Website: macys
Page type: delivery-shipping
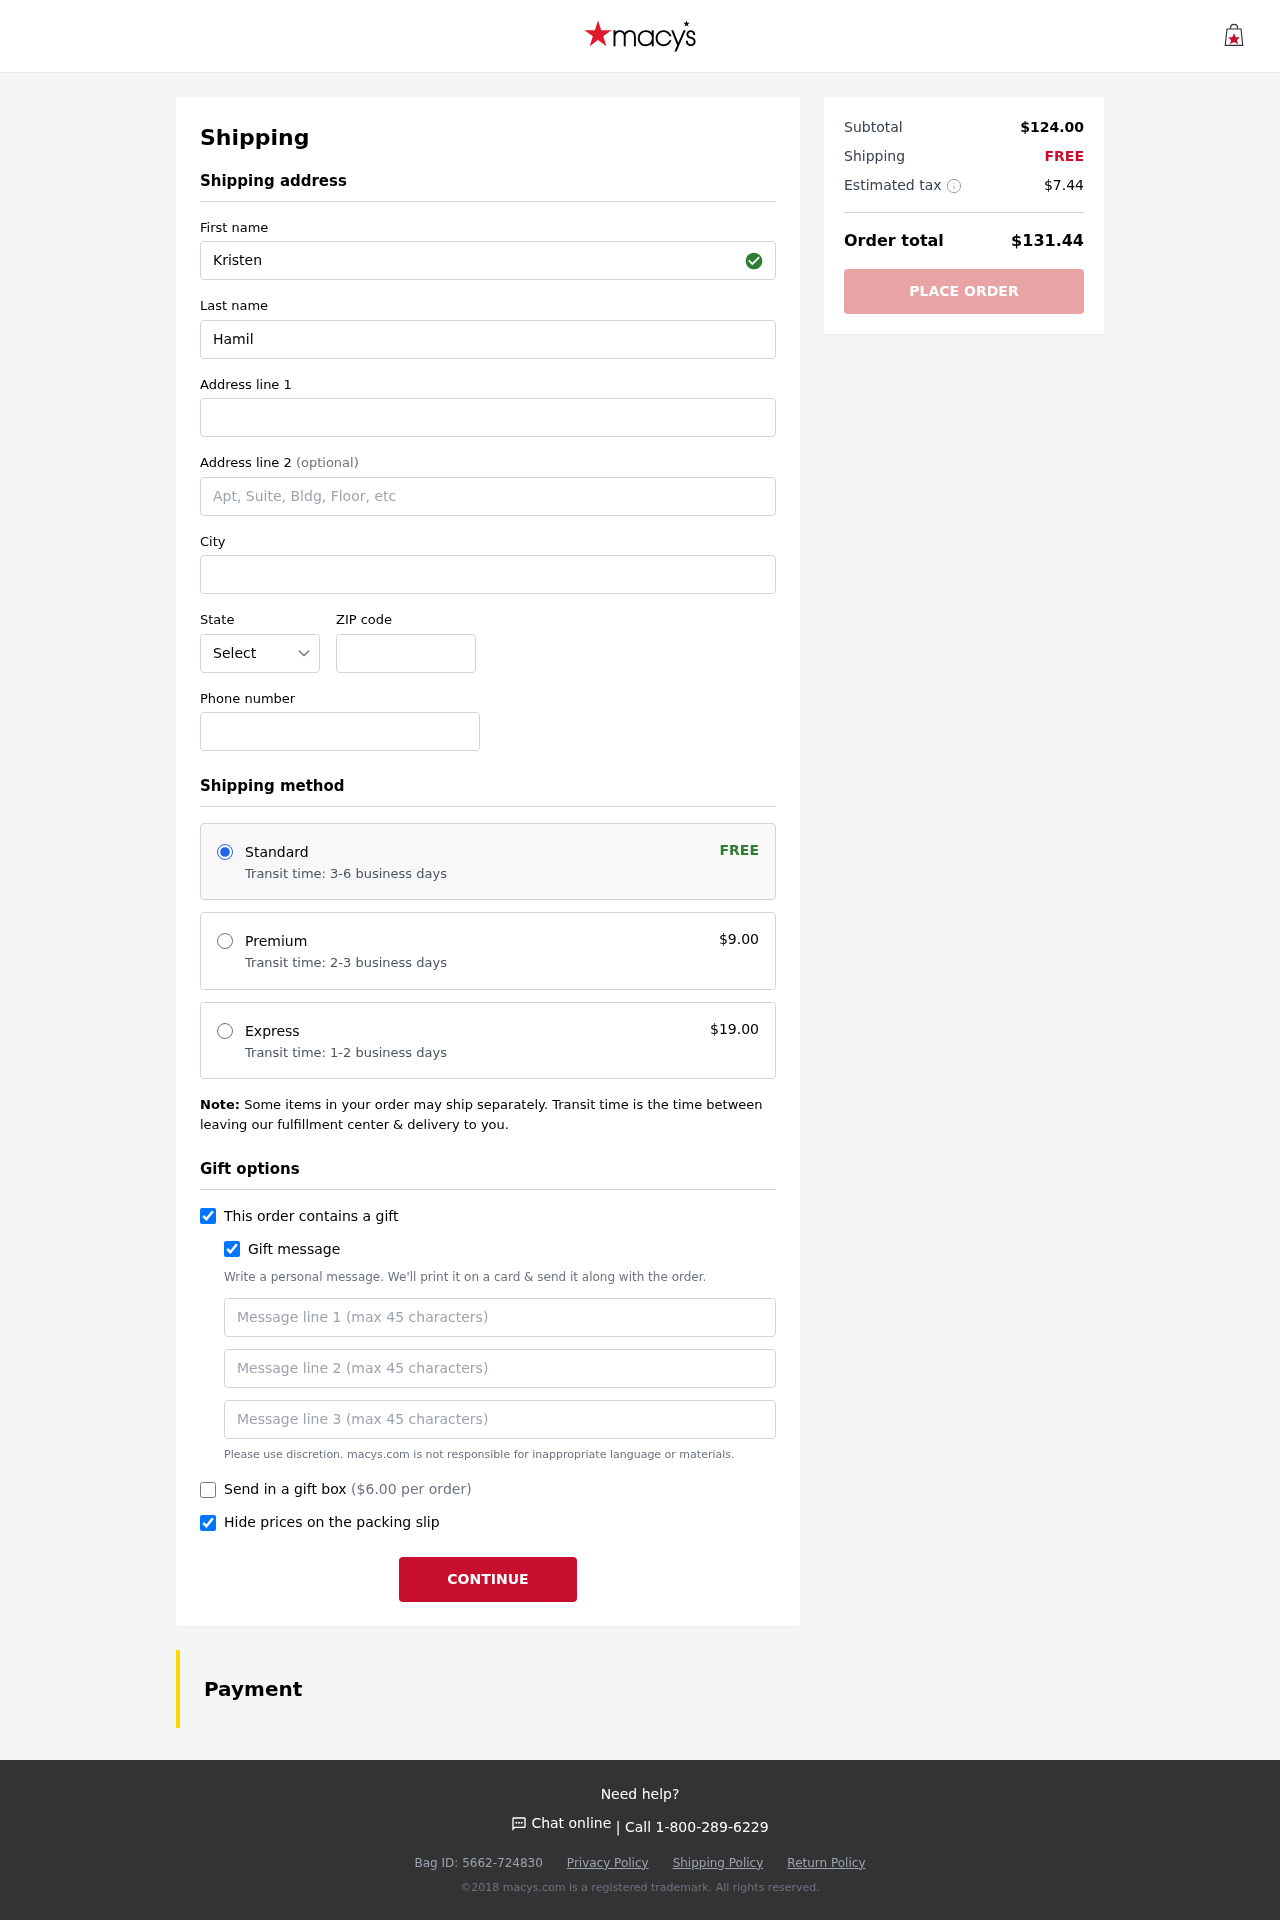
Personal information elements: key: PII_STATE_ABBR
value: RI
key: PII_FIRSTNAME
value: Kristen
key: PII_LASTNAME
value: Hamilton
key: PII_STREET
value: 26340 Heather Island
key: PII_CITY
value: Farleyhaven
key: PII_POSTCODE
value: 52492
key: PII_PHONE
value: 8838430277
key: PII_GIFT_MESSAGE
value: Happy housewarming, Linda! I thought this rug would be the perfect touch to make your new space feel even cozier. Can’t wait to see how it brings everything together!
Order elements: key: ORDER_SHIPPING_STANDARD
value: Transit time: 3-6 business days
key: ORDER_SHIPPING_COST
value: FREE
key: ORDER_SHIPPING_PREMIUM
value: Transit time: 2-3 business days
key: ORDER_SHIPPING_PREMIUM_PRICE
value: $9.00
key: ORDER_SHIPPING_EXPRESS
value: Transit time: 1-2 business days
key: ORDER_SHIPPING_EXPRESS_PRICE
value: $19.00
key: ORDER_GIFT_BOX_PRICE
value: ($6.00 per order)
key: ORDER_SUBTOTAL
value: $124.00
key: ORDER_SHIPPING_COST2
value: FREE
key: ORDER_TAX
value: $7.44
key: ORDER_TOTAL
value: $131.44